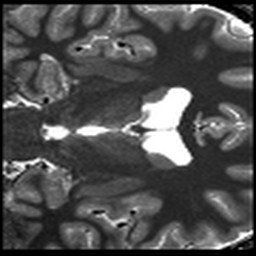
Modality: T1map
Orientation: coronal
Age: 21
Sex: male